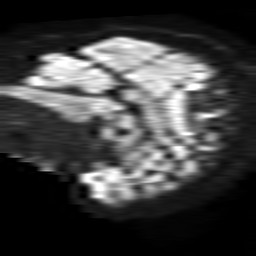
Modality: TRACE
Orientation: sagittal
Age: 65
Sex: female
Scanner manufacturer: philips
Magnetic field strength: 1.5 T
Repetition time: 4.6 s
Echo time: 0.08528 s